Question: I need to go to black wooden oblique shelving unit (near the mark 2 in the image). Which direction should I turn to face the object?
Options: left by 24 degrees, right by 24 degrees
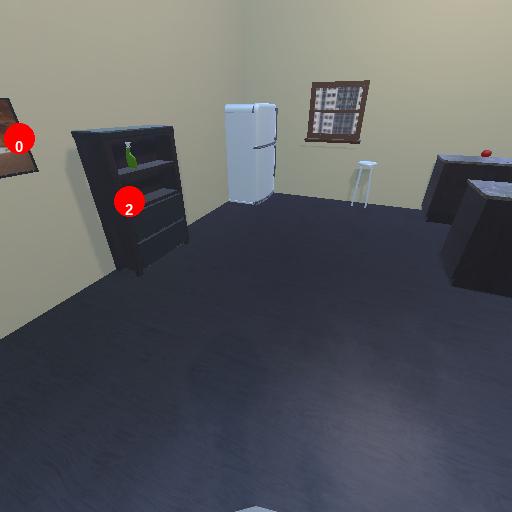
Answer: left by 24 degrees